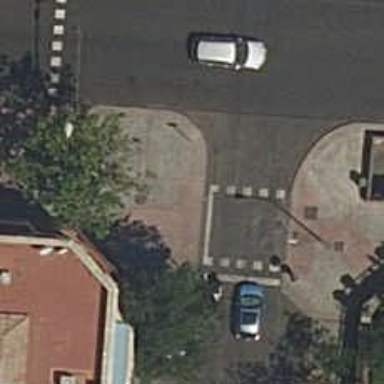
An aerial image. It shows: Marked crossing with traffic signals.